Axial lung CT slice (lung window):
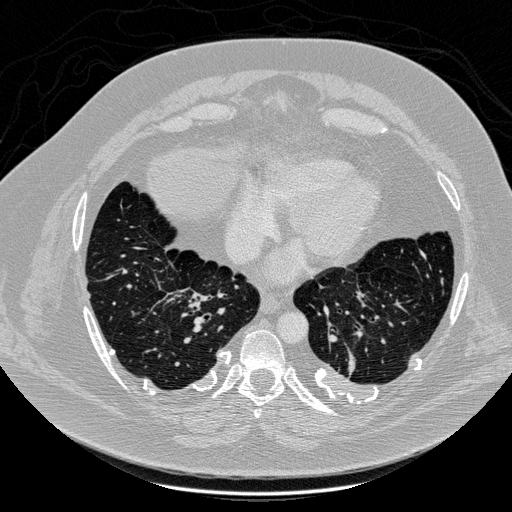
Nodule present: no